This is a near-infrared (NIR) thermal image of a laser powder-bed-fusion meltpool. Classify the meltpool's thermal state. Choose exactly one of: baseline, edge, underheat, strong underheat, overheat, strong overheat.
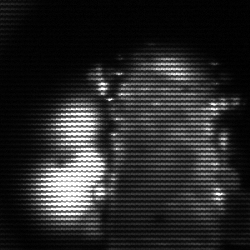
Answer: strong underheat